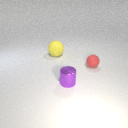
small red rubber sphere in front of large yellow rubber sphere